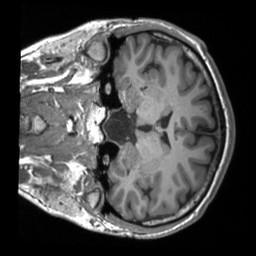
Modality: T1w
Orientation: coronal
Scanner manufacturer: siemens
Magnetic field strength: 3 T
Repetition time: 2 s
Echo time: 0.0023 s